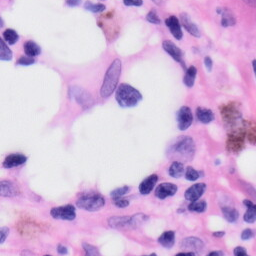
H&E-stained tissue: Skin